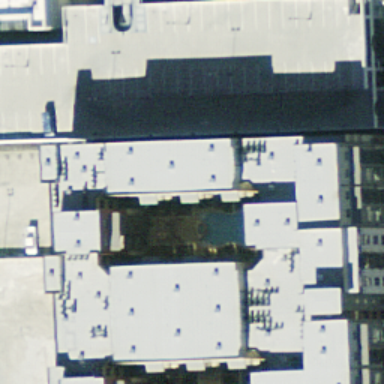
There are some buildings with white roofs .